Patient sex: F
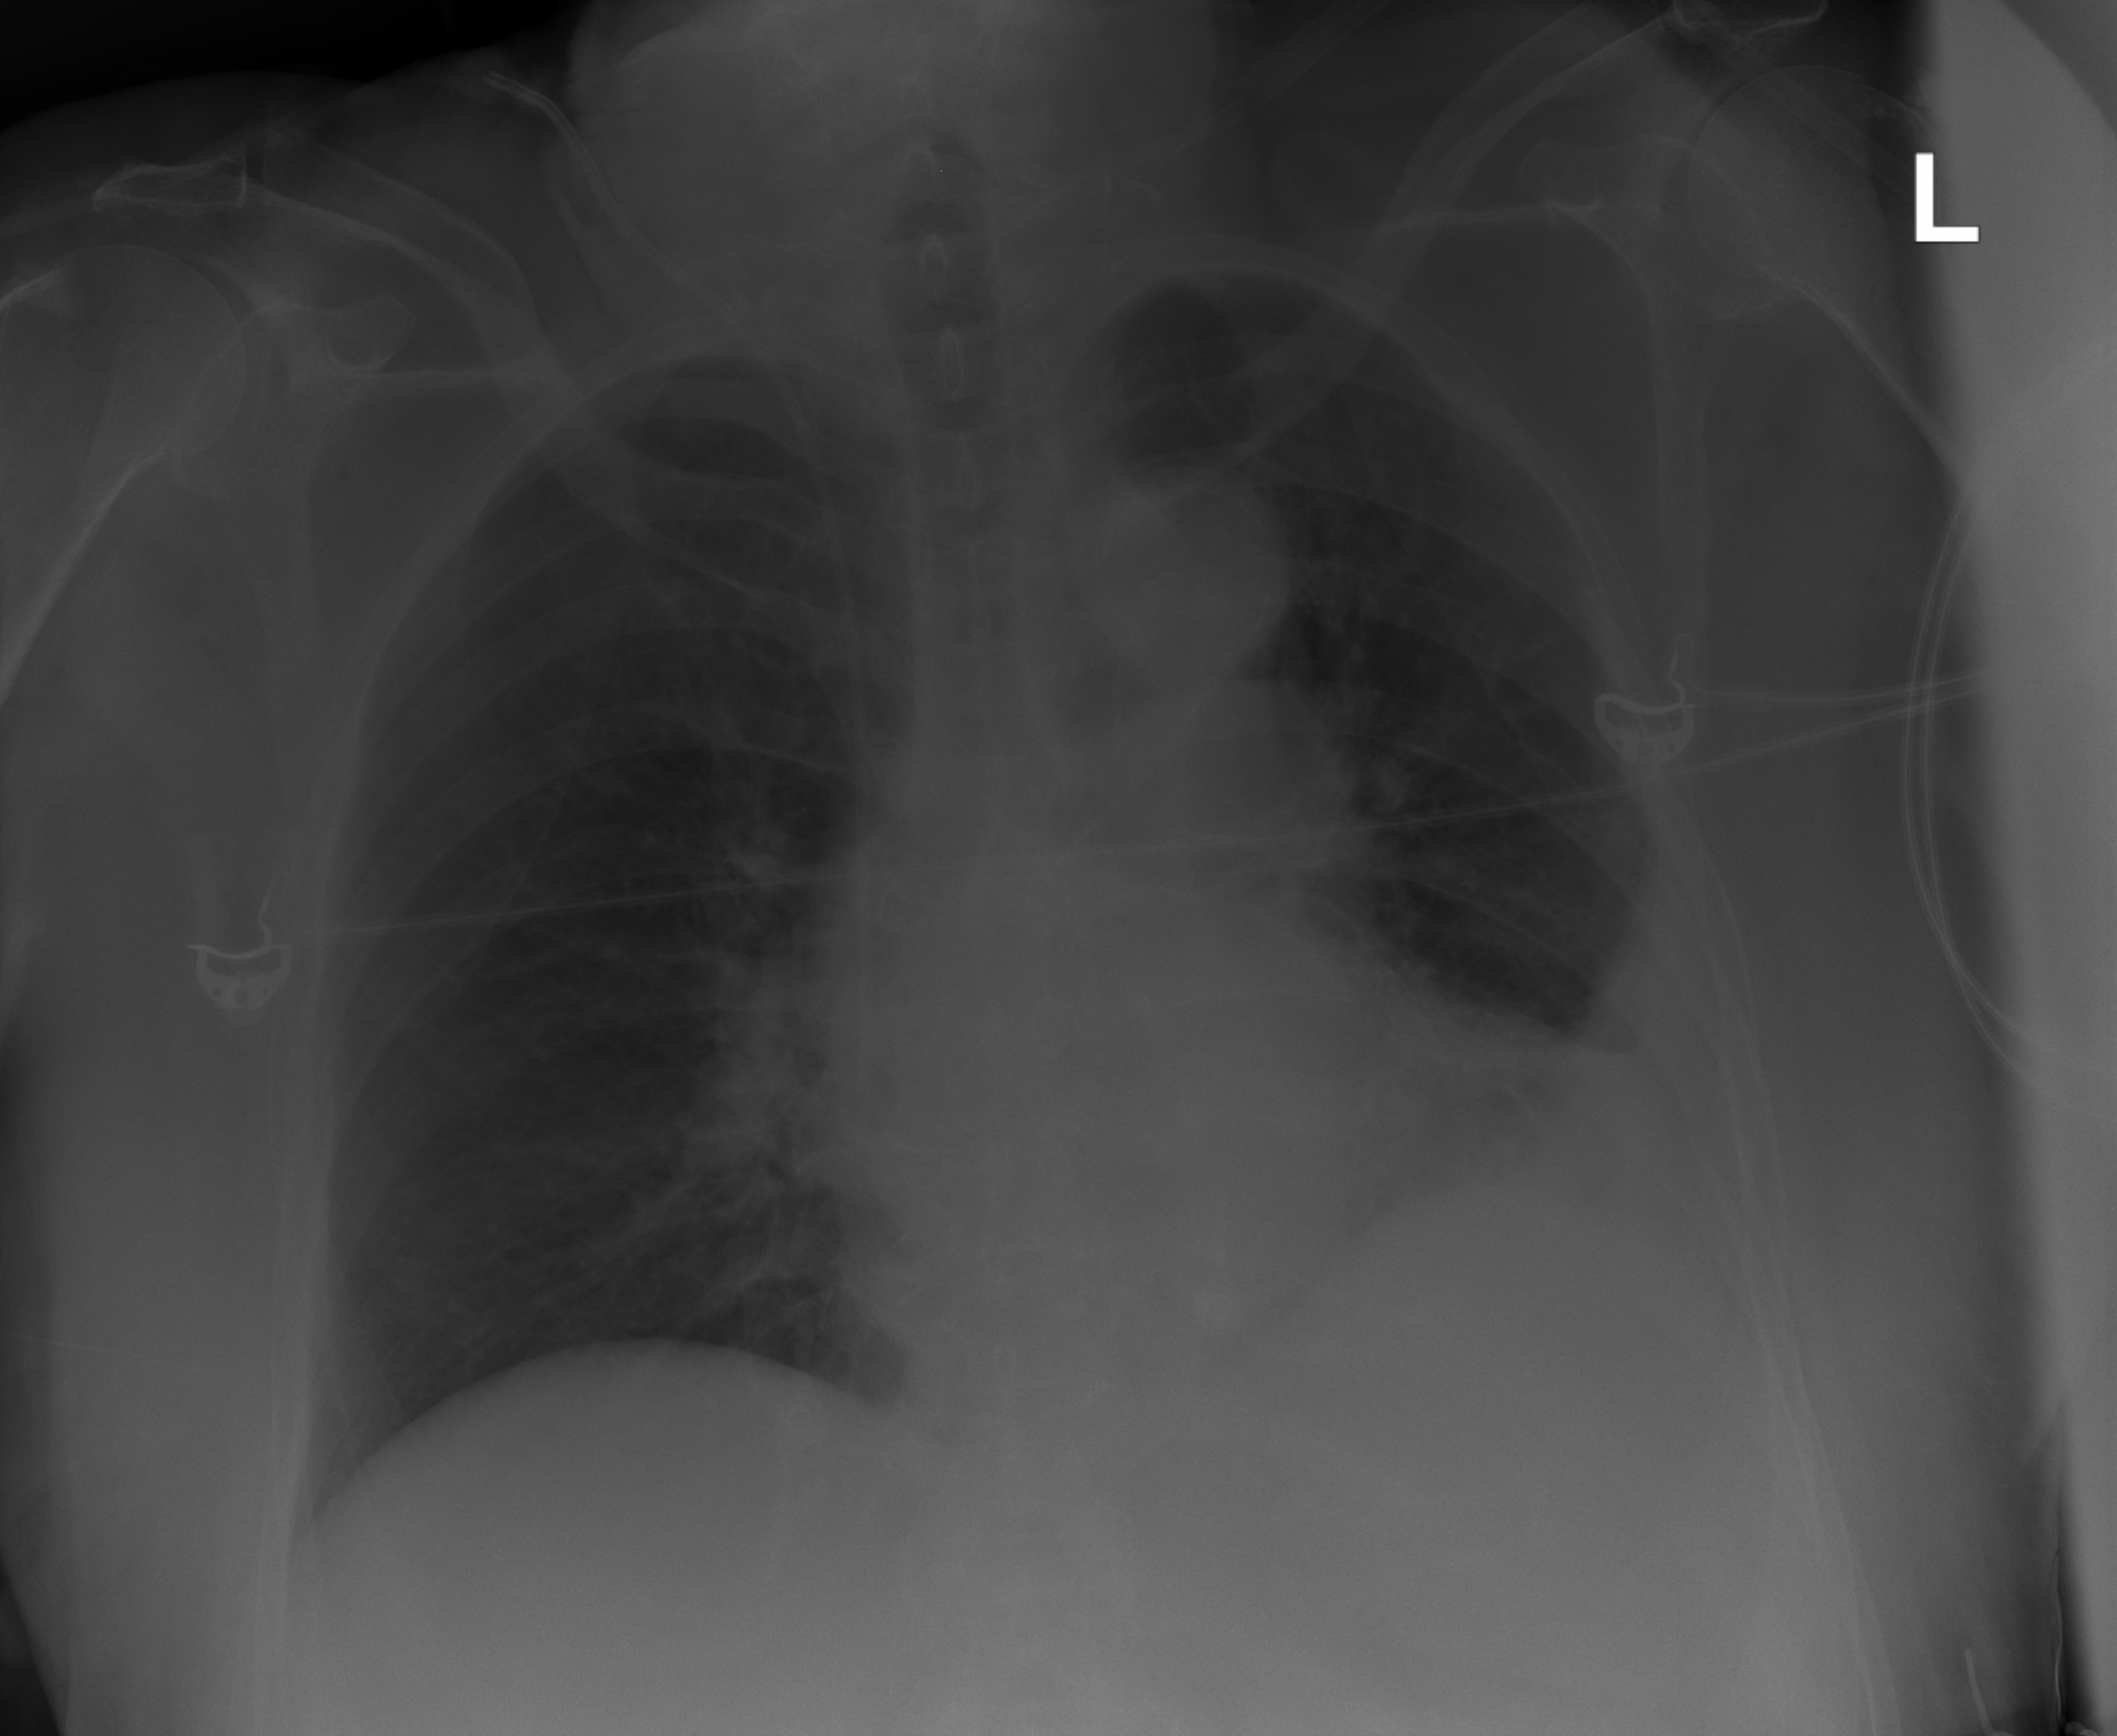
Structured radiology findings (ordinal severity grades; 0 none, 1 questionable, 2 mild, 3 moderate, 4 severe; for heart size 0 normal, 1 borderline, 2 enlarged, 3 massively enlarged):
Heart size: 0
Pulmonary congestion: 0
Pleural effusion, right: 0
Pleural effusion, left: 2
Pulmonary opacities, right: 0
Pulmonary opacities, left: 0
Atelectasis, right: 2
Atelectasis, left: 2